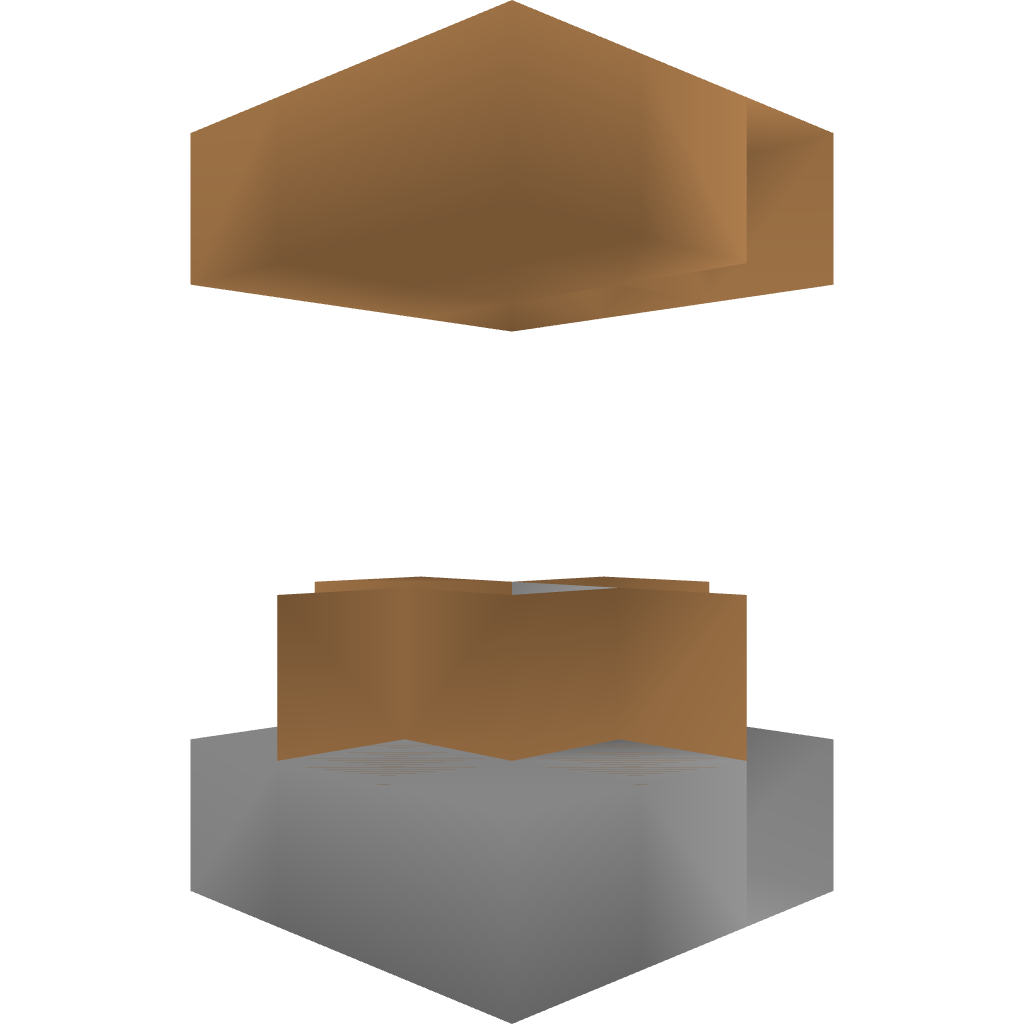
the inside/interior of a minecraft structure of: Herobrine's Well